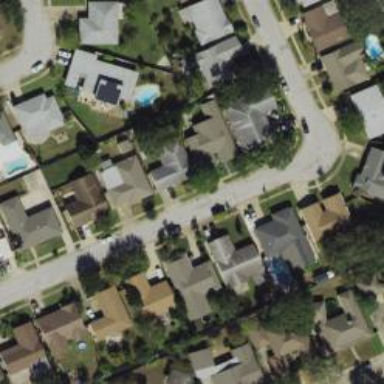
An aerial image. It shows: Driveway.